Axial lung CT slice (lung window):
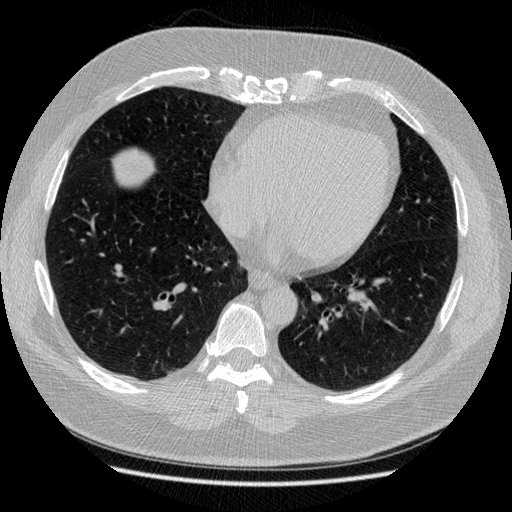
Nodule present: no